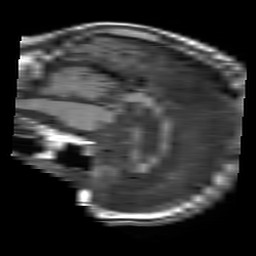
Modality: T1w
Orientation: sagittal
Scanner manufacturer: philips
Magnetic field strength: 1.5 T
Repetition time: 0.6773 s
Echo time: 0.015 s